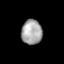
Tissue: lung
Cell type: Epithelial cells
Senescence score: 0.1611
Nuclear area (px): 504
Mean DAPI intensity: 165.214